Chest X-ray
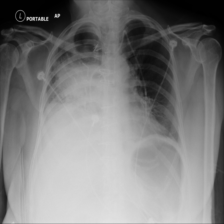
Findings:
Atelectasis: negative
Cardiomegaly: negative
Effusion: positive
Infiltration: negative
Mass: negative
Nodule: negative
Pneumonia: negative
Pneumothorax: negative
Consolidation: negative
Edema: negative
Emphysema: negative
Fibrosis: negative
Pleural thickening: negative
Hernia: negative